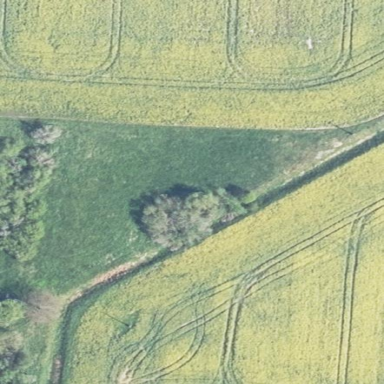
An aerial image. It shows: Orchard within meadow.